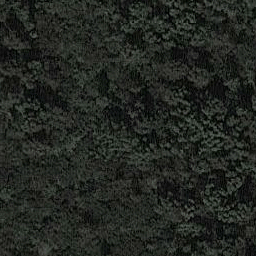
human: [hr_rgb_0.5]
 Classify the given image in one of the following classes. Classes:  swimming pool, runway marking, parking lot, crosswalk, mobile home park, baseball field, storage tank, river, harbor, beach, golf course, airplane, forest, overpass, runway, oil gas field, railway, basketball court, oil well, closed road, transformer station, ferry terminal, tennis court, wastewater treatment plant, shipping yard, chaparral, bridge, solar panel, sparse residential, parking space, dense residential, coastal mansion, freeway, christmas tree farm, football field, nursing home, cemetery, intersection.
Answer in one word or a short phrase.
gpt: forest